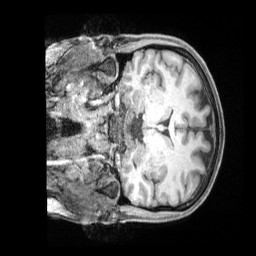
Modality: T1w
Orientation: coronal
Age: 36
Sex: female
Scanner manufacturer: siemens
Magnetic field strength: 3 T
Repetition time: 2 s
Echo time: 0.00211 s